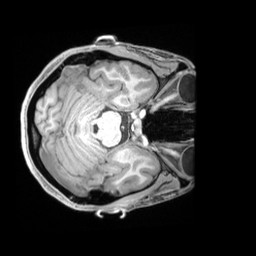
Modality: T1w
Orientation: axial
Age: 25
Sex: female
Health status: ill
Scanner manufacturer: siemens
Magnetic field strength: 3 T
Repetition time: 2.2 s
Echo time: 0.00218 s